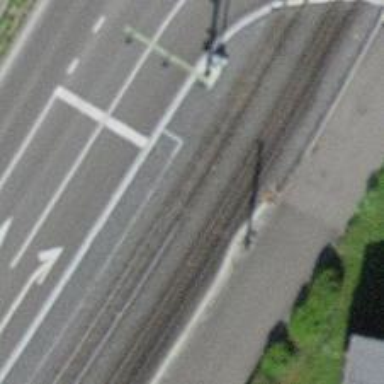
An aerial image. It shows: Tram railway with one electrified contact line.